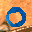
Label: 0